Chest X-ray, PA view. Patient: 75 years old, sex M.
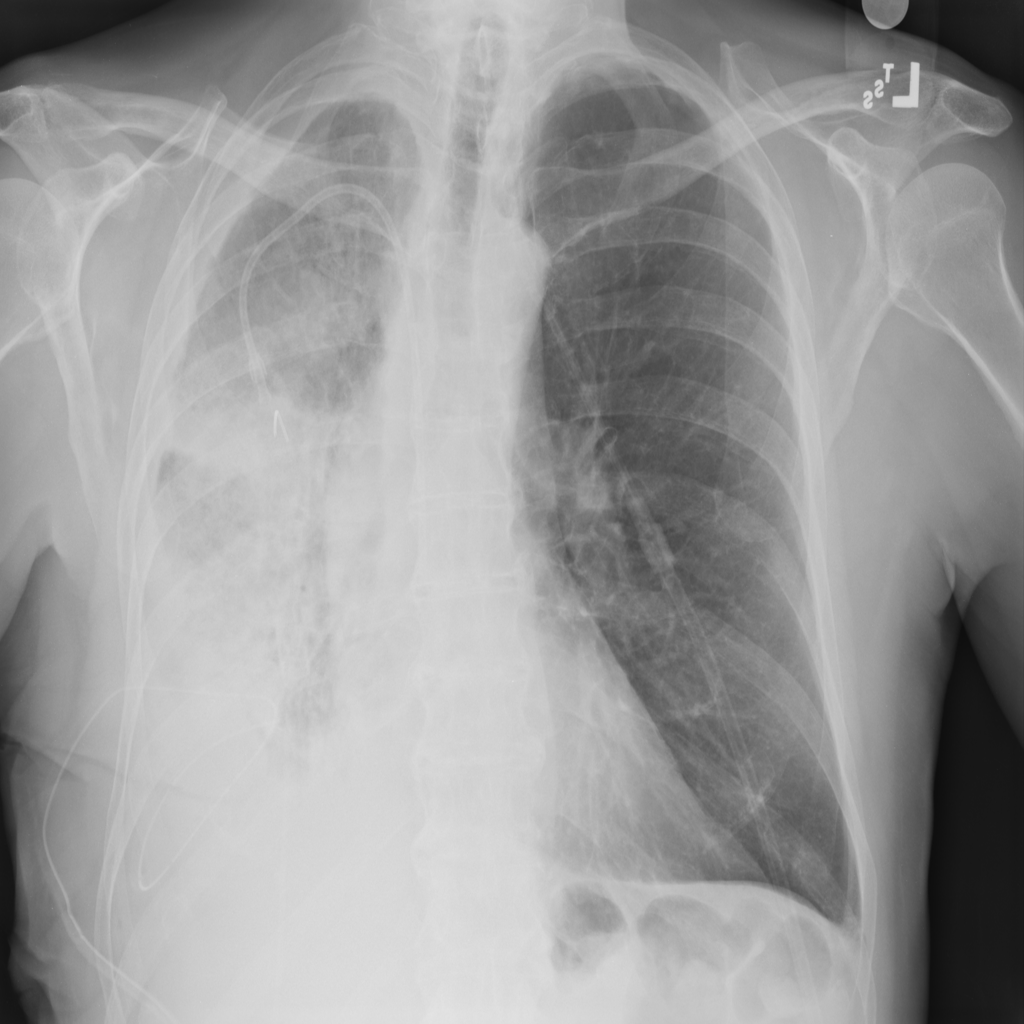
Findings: No Finding